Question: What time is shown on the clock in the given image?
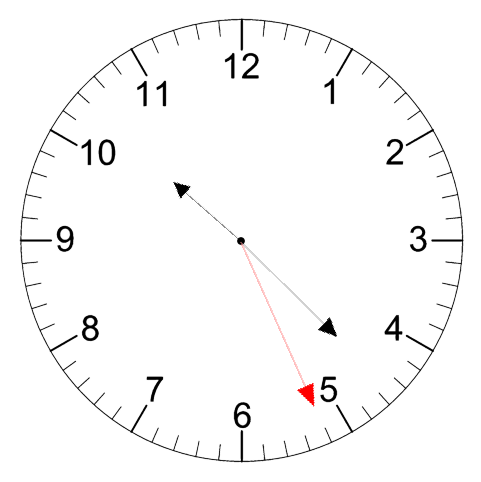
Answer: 10:22:26